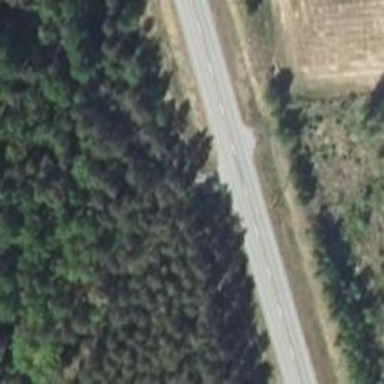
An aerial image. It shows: Asphalt road designated as trunk highway.